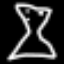
Label: hourglass